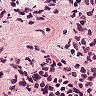
Metastatic tissue present: no